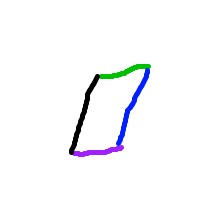
Shape: parallelogram